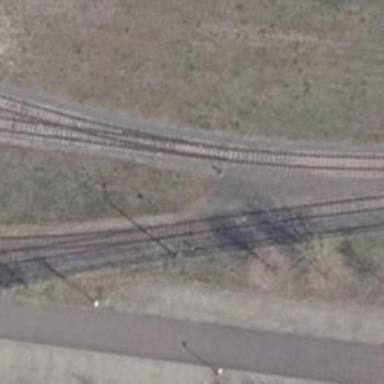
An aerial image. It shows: Railway switch.